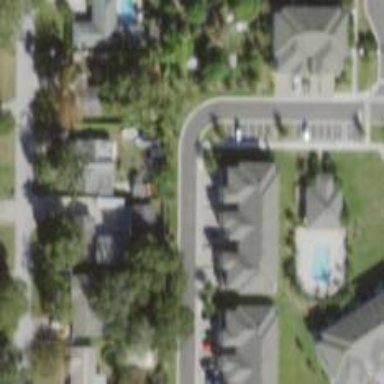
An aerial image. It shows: Living street.